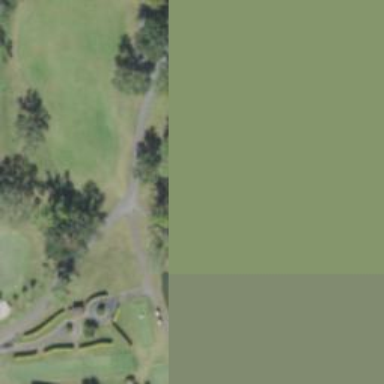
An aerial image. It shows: Golf cartpath that is also road path.